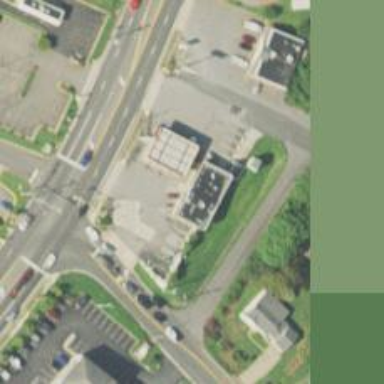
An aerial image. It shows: Convenience shop.